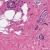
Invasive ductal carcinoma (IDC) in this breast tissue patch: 0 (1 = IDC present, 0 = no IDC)